Question: '''
import javax.swing.*;
import java.awt.*;
import java.awt.event.ActionEvent;
import java.awt.event.ActionListener;
import java.awt.event.KeyEvent;
import java.awt.event.KeyListener;
public class TheSize extends JFrame implements ActionListener, KeyListener {
static String inText="";
JPanel pane=new JPanel();
JLabel word0=new JLabel("I would like my grid to be 2^",JLabel.RIGHT);
JLabel word1=new JLabel("* 2^ "+inText,JLabel.RIGHT);
JButton finish=new JButton("I'm done");
JTextField size=new JTextField("",3);
public TheSize(){
super("size");
System.out.println("hi");
setLookAndFeel();
setSize(550,100);
setDefaultCloseOperation(JFrame.DISPOSE_ON_CLOSE);
FlowLayout box=new FlowLayout();
setLayout(box);
pane.add(word0);
pane.add(size);
pane.add(word1);
pane.add(finish);
finish.addActionListener(this);
add(pane);
setVisible(true);
pack();
size. addKeyListener(this);
setFocusable(true);
}
private void setLookAndFeel() {
try {
UIManager.setLookAndFeel(
"com.sun.java.swing.plaf.nimbus.NimbusLookAndFeel"
);
} catch (Exception exc) {
// ignore error
}
}
public void actionPerformed(ActionEvent e) {
}
@Override
public void keyPressed(KeyEvent arg0) {
}
@Override
public void keyReleased(KeyEvent arg0) {
}
@Override
public void keyTyped(KeyEvent e) {
inText=size.getText();
pane.revalidate();
pane.repaint();
}
public static void main(String[] args){
new TheSize();
}
}
'''
I made sure the KeyListener is working, and it is not working as in no output, it didn't give me any error.
It should pop a frame which says I would like my grid to be 2^__(user input Textfield)____* 2^(what is in the textfield). (Button for I'm done).

however, (what is in the textfield) remains empty after I type something into the text field. I checked whether the program heard my keystrokes using 'System.out.println();', and it is working, so the 'revalidate();' and 'repaint()' commands must not be(I also tested it out by putting a System.out.println(); in my constructor. Thanks in advance
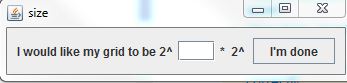
Answer: Never use a KeyListener on a JTextField. Get rid of the KeyListener and the JTextField should likely accept text just fine. Instead, if you want to register user input, use a DocumentListener if you just want the text but won't filter it, or a DocumentFilter if you need to filter the text it is displayed. This sort of question has been asked times on this site.
Also note that your JLabel will never change, even if you do use a DocumentListener since you call 'setText(...)' on your word1 JLabel but never re-call this method. Just changing the String that the inText String variable refers to of course will not magically change the JLabel's displayed text.
Note, that I'm not sure what you mean by the 'replicate()' command as I've not heard of this method. Do you mean 'revalidate()' if so, please clarify.
---
For example:
'''
import java.awt.Component;
import java.awt.Dimension;
import java.awt.Window;
import java.awt.event.ActionEvent;
import javax.swing.*;
import javax.swing.event.DocumentEvent;
import javax.swing.event.DocumentListener;
import javax.swing.text.BadLocationException;
// Avoid extending JFrames if at all possible.
// and only extend other components if needed.
@SuppressWarnings("serial")
public class TheSize2 extends JPanel {
private static final String FORMAT = "* 2^ %s";
private static final int PREF_W = 550;
private static final int PREF_H = 100;
private String inText = "";
private JLabel word0 = new JLabel("I would like my grid to be 2^", JLabel.RIGHT);
private JLabel word1 = new JLabel(String.format(FORMAT, inText), JLabel.RIGHT);
private JButton finish = new JButton("I'm done");
private JTextField size = new JTextField("", 3);
public TheSize2() {
finish.setAction(new FinishAction("I'm Done"));
size.getDocument().addDocumentListener(new SizeListener());
add(word0);
add(size);
add(word1);
add(finish);
}
@Override // make JPanel bigger
public Dimension getPreferredSize() {
Dimension superSz = super.getPreferredSize();
if (isPreferredSizeSet()) {
return superSz;
}
int prefW = Math.max(superSz.width, PREF_W);
int prefH = Math.max(superSz.height, PREF_H);
return new Dimension(prefW, prefH);
}
private class SizeListener implements DocumentListener {
private void textUpdated(DocumentEvent e) {
try {
inText = e.getDocument().getText(0, e.getDocument().getLength());
word1.setText(String.format(FORMAT, inText));
} catch (BadLocationException e1) {
e1.printStackTrace();
}
}
@Override
public void changedUpdate(DocumentEvent e) {
textUpdated(e);
}
@Override
public void insertUpdate(DocumentEvent e) {
textUpdated(e);
}
@Override
public void removeUpdate(DocumentEvent e) {
textUpdated(e);
}
}
private class FinishAction extends AbstractAction {
public FinishAction(String name) {
super(name);
int mnemonic = (int) name.charAt(0);
putValue(MNEMONIC_KEY, mnemonic);
}
@Override
public void actionPerformed(ActionEvent e) {
Component comp = (Component) e.getSource();
if (comp == null) {
return;
}
Window win = SwingUtilities.getWindowAncestor(comp);
if (win == null) {
return;
}
win.dispose();
}
}
private static void createAndShowGui() {
TheSize2 theSize2 = new TheSize2();
JFrame frame = new JFrame("The Size");
frame.setDefaultCloseOperation(JFrame.DISPOSE_ON_CLOSE);
frame.getContentPane().add(theSize2);
frame.pack();
frame.setLocationByPlatform(true);
frame.setVisible(true);
}
public static void main(String[] args) {
SwingUtilities.invokeLater(new Runnable() {
public void run() {
createAndShowGui();
}
});
}
}
'''